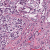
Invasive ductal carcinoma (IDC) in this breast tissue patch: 1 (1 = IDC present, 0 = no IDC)